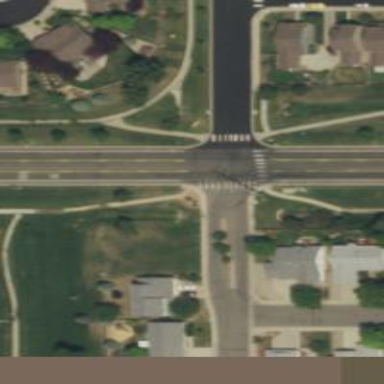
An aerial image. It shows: Road with stop sign.